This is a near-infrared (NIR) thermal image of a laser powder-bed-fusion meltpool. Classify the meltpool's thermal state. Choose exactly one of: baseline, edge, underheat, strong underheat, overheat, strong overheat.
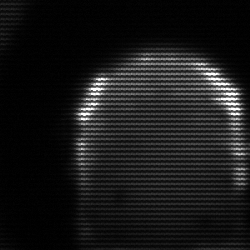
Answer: edge